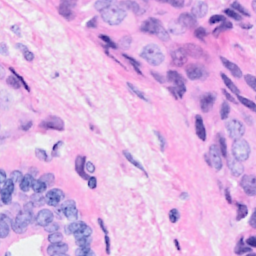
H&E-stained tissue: Breast